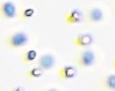
Label: Phaeocystis